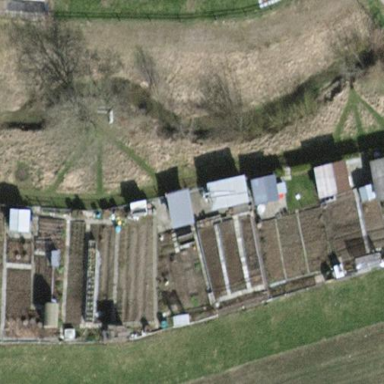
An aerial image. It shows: Area designated for allotments.